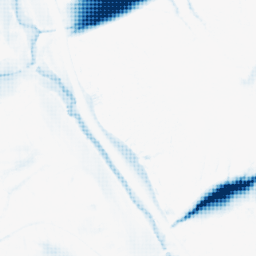
Category: morphological
Decomposition family: morphological_ellipse
Decomposition parameters: operation: closing
width: 50
height: 20
Upsampling method: sinc_hamming
Upsampling parameters: scale: 4
kernel_size: 4
Upsampling scale: 4